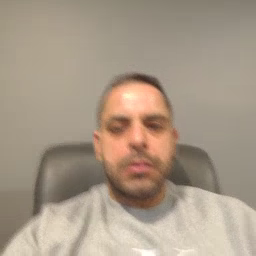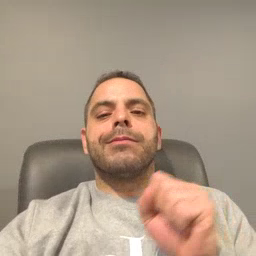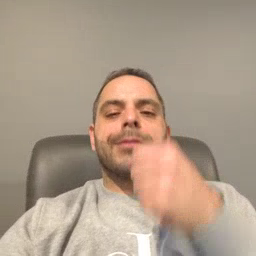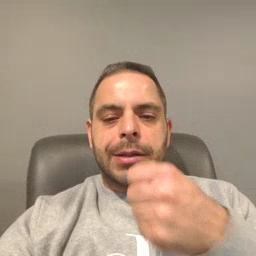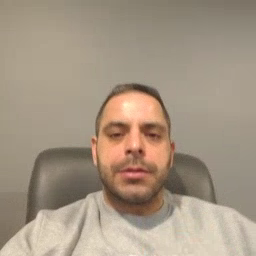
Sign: make